Field crop: maize
Growth stage: 2
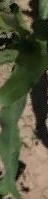
Species: maize